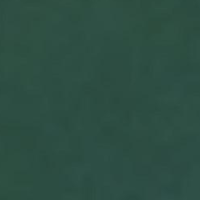
EUNIS habitat code: 14
Species observed at this site:
Lathyrus vernus